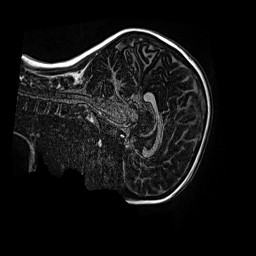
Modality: MP2RAGE
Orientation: sagittal
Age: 9
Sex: female
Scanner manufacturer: siemens
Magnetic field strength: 3 T
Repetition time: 4 s
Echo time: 0.00299 s